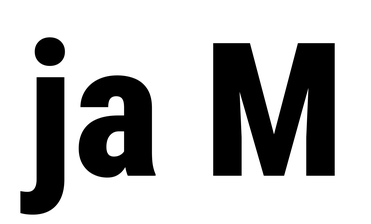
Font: Roboto_Condensed_ExtraBold